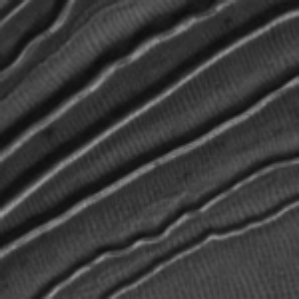
Label: frost